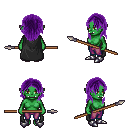
a pixel art fantasy rpg character, female body template, orc, green skin, black cape, magenta pants, purple long hairstyle, metal boots, spear, four views (front, back, left, right), 2x2 character sprite sheet, small pixel art, hard edges, no anti-aliasing